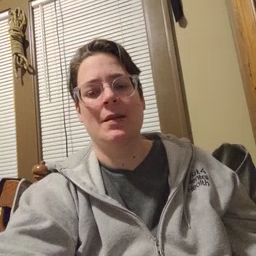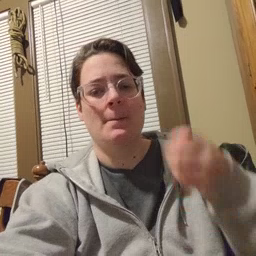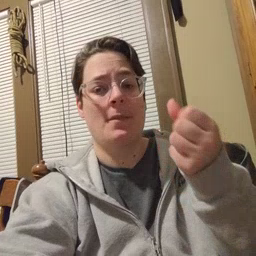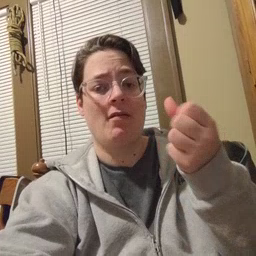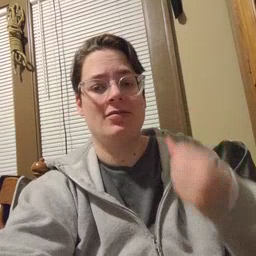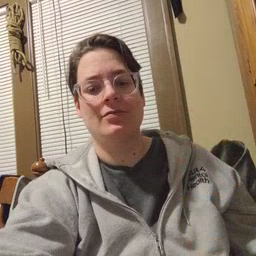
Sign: milk